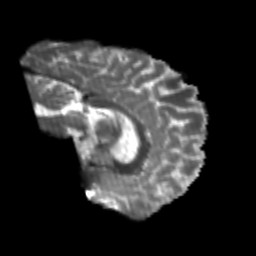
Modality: T2w
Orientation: sagittal
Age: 21
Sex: male
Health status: healthy
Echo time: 0.074 s